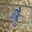
Label: 4